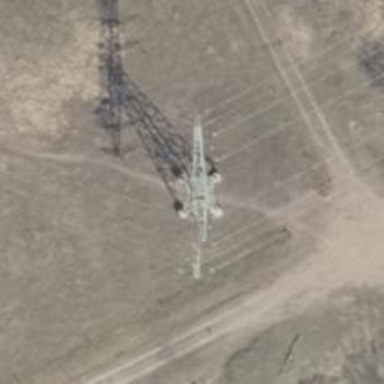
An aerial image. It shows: Power line in the image.